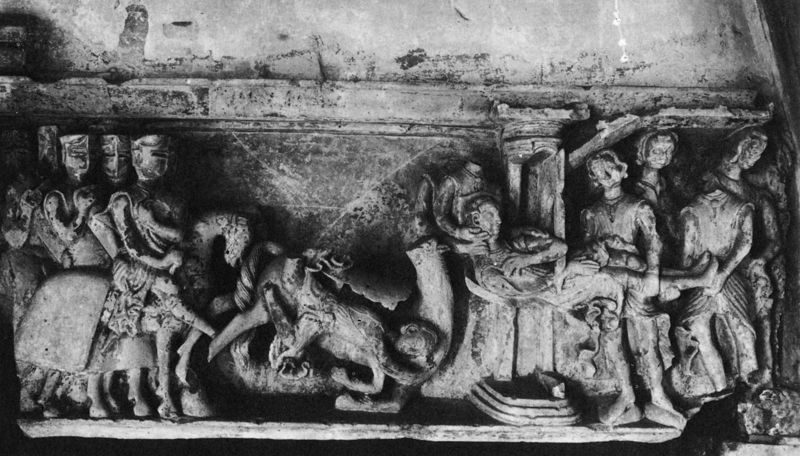
Titel: Bekehrung Pauli (Türsturz im Paradies des Doms zu Münster)
Schlagwörter: menschen, männer, säule, tier, leiche, stein, tod, tot, toter, pferd, pferde, reiter, relief, figuren, papst, soldaten, stufen, schild, schwert, helm, kardinal, ritter, rüstung, fries, helme, beerdigung, sarg, löwe, kopflos, beschädigt